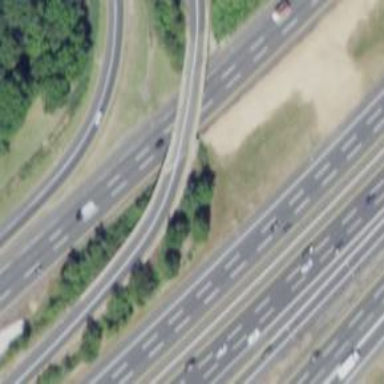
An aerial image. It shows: Interchange bridge on motorway link.